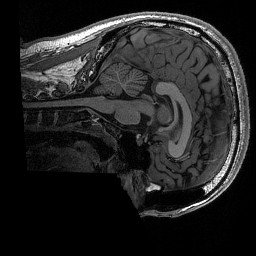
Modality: T1w
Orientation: sagittal
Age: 22
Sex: male
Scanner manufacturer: siemens
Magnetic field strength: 3 T
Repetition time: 2.53 s
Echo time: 0.0033 s